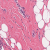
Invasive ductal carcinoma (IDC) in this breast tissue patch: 1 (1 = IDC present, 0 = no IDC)